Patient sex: M
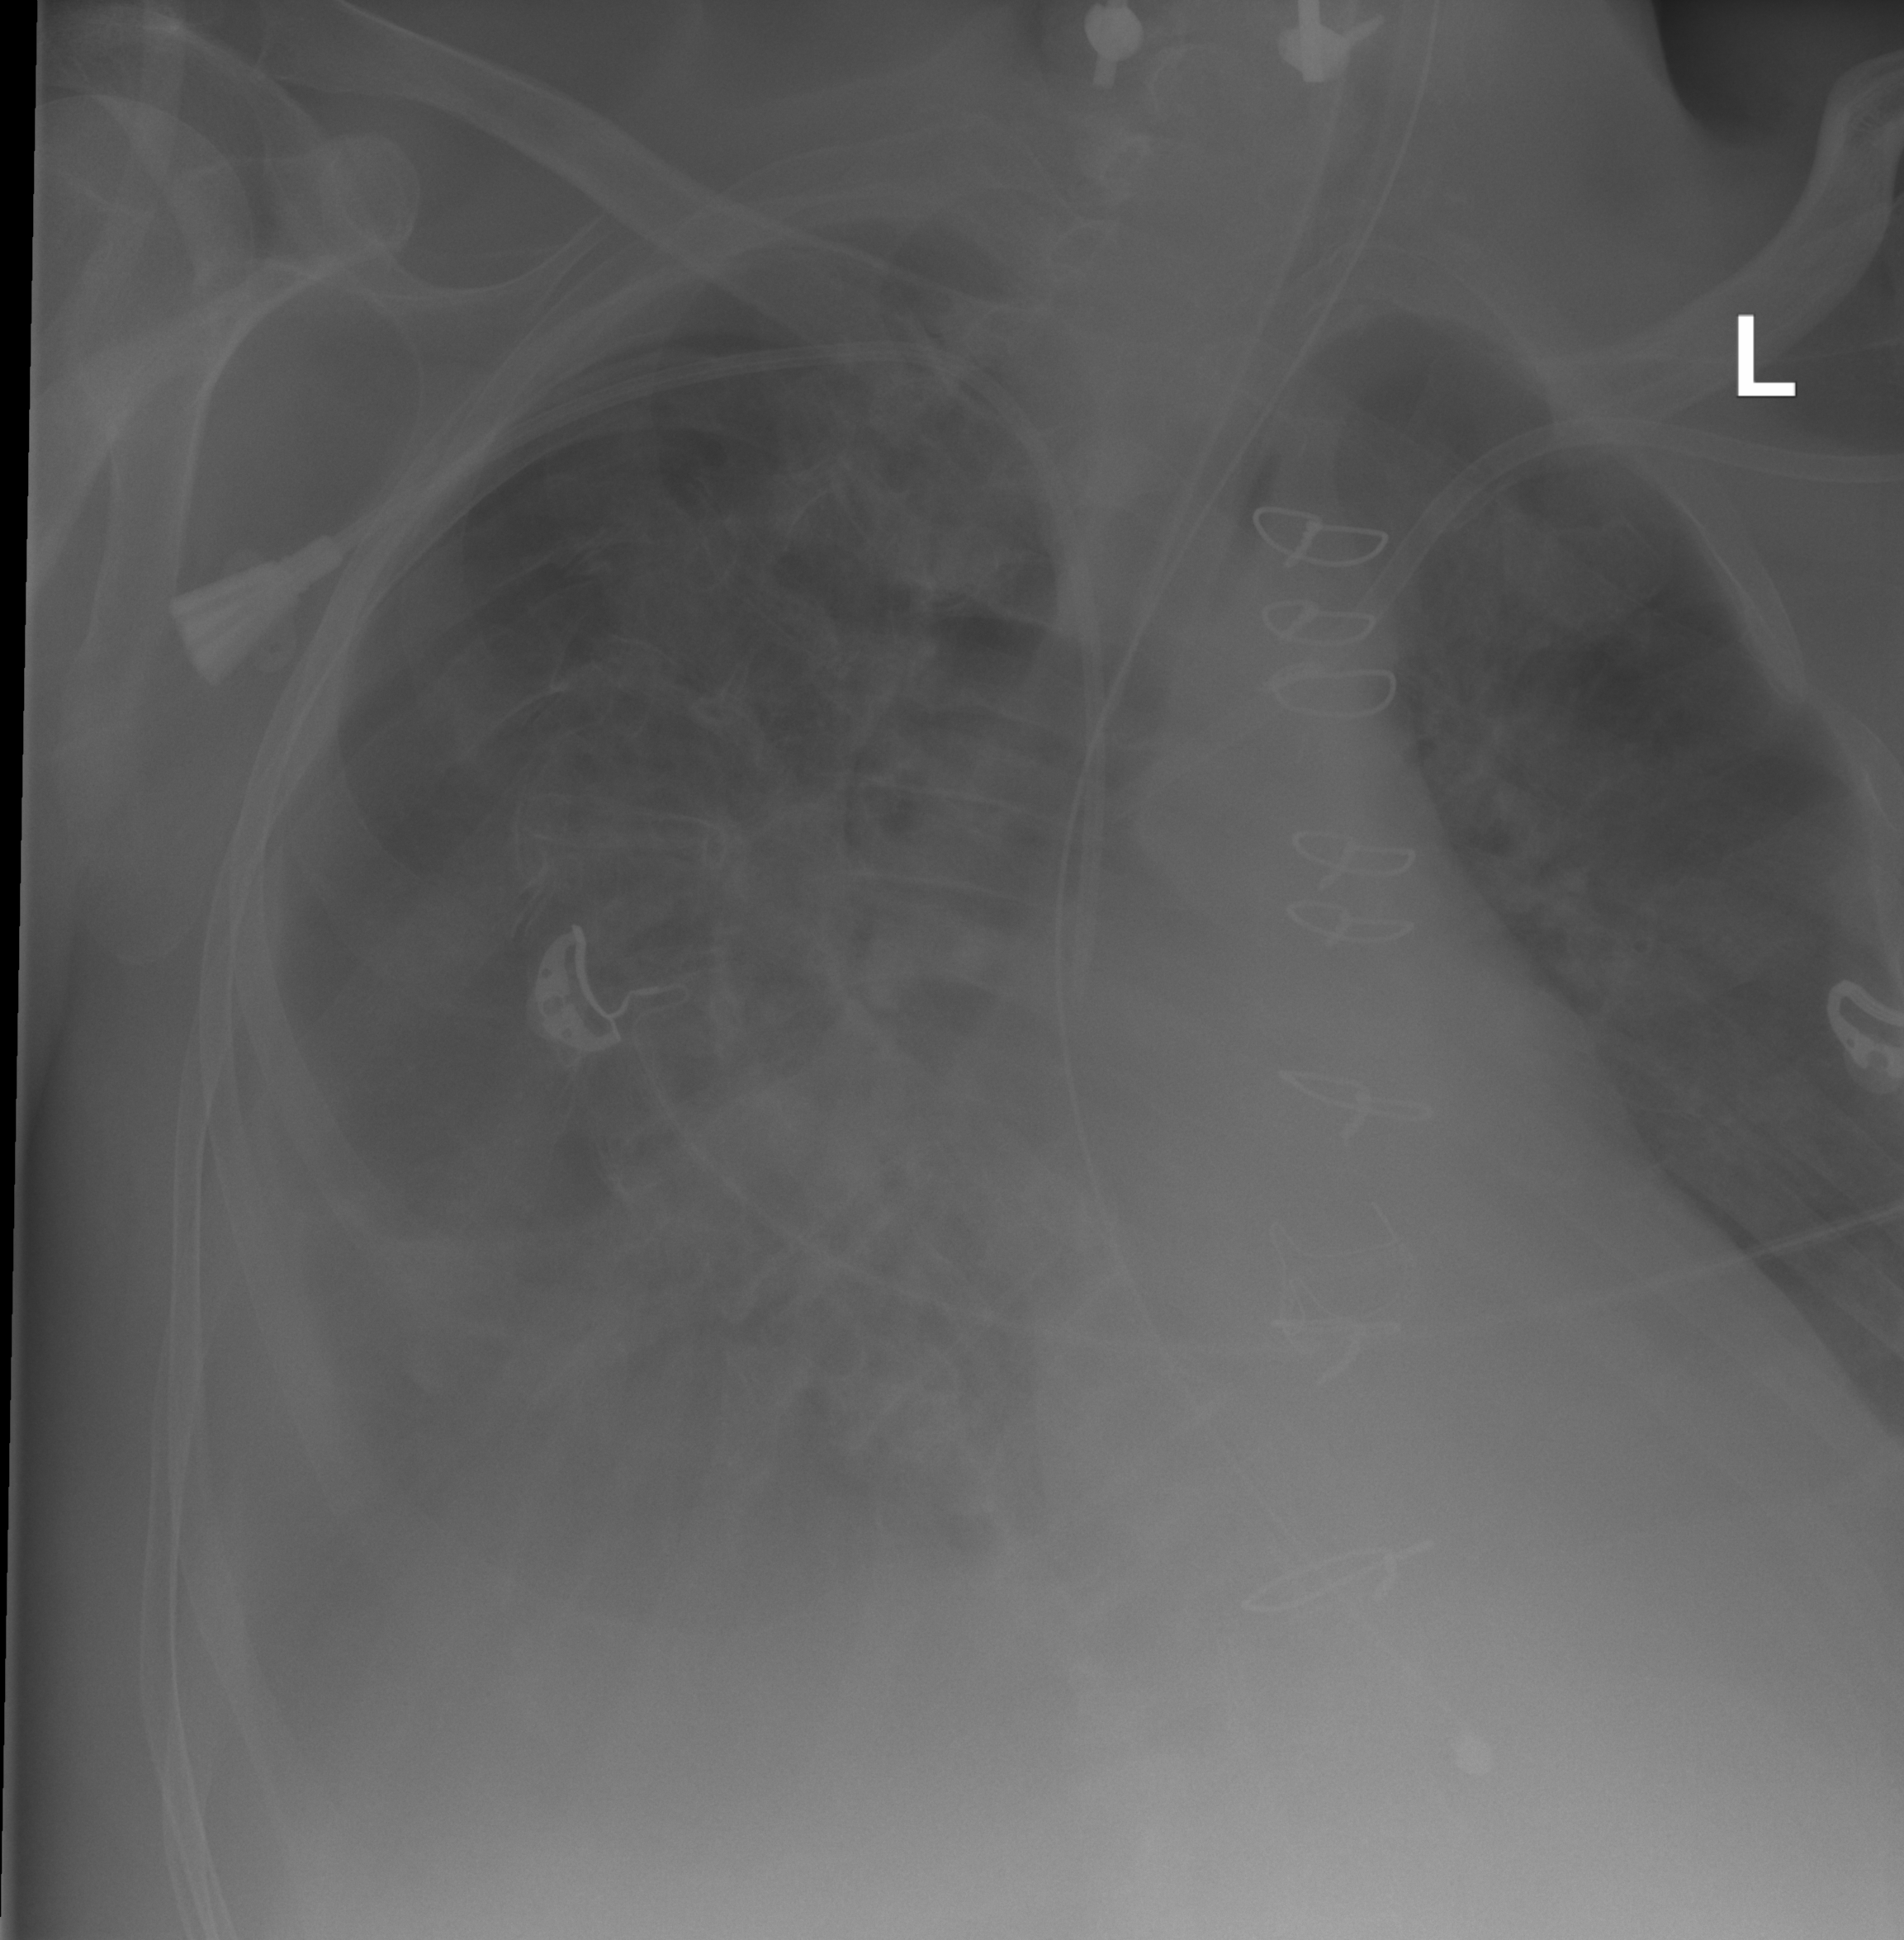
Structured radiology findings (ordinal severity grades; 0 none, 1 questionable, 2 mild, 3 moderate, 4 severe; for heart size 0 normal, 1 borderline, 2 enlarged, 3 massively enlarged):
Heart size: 0
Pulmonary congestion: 0
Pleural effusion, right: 3
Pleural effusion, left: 0
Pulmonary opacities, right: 0
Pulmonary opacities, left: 1
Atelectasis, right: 2
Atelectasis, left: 0